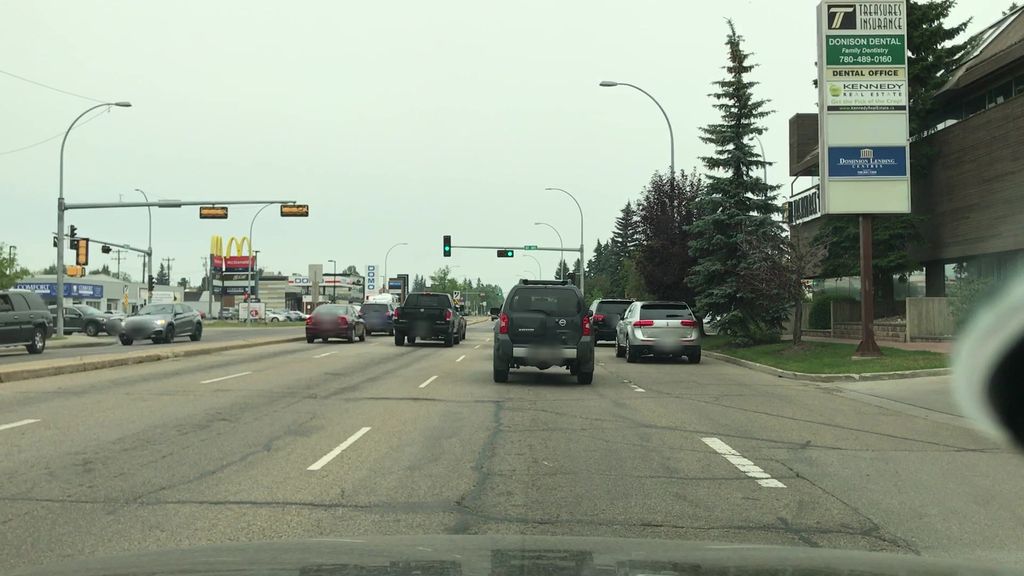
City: edmonton